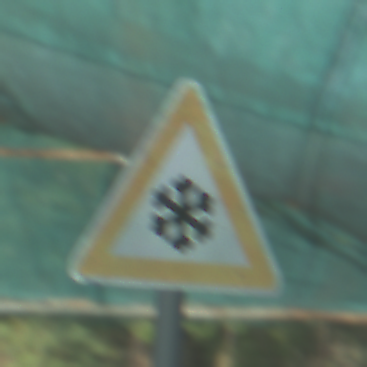
Verkehrszeichen: SchneeOderEisglaette
Umgebung: Roofed, Special
Tageszeit: MorningAfternoon
Wetter: PartlyCloudy
Licht: Natural
Jahreszeit: NotSpecified
Kontrast: MediumContrast